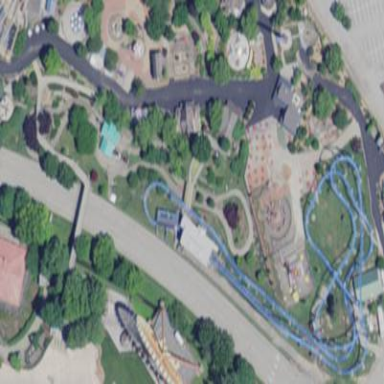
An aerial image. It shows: Thrilling roller coaster attraction.